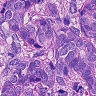
Metastatic tissue present: yes